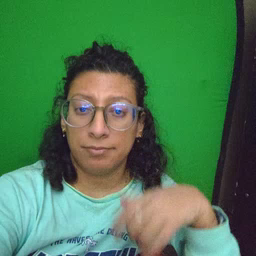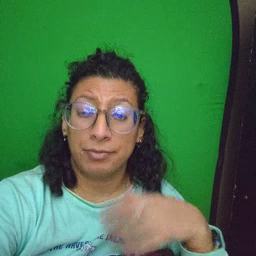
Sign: there